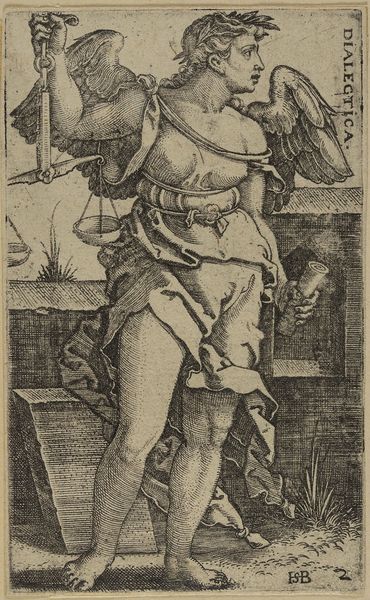
Titel: Die Dialektik aus der Folge der sieben freien Künste
Künstler: Hans Sebald Beham
Standort: Hamburg
Institution: Museum für Kunst und Gewerbe Hamburg
Schlagwörter: frau, renaissance, papier, grafik, graphik, fotografie, photographie, waage, druckgraphik, druckgrafik, stich, lorbeer, lorbeerkranz, schriftrolle, freien, kupferstich, philosophie, logik, reproduktionen, druckerzeugnisse, krönung, ornamentstich, ornamentstiche, geflügelt, künste, dialectica, gesprächsführung